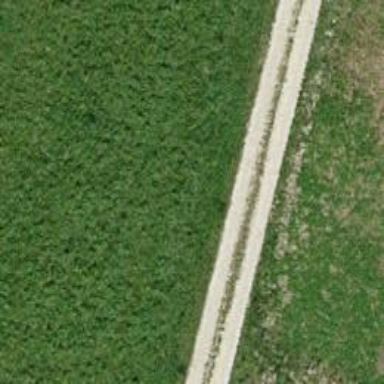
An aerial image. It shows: Unpaved track with grade2 tracktype.